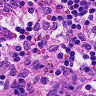
Metastatic tissue present: no